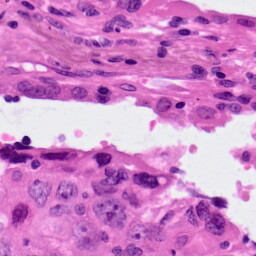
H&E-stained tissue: Lung